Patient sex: M
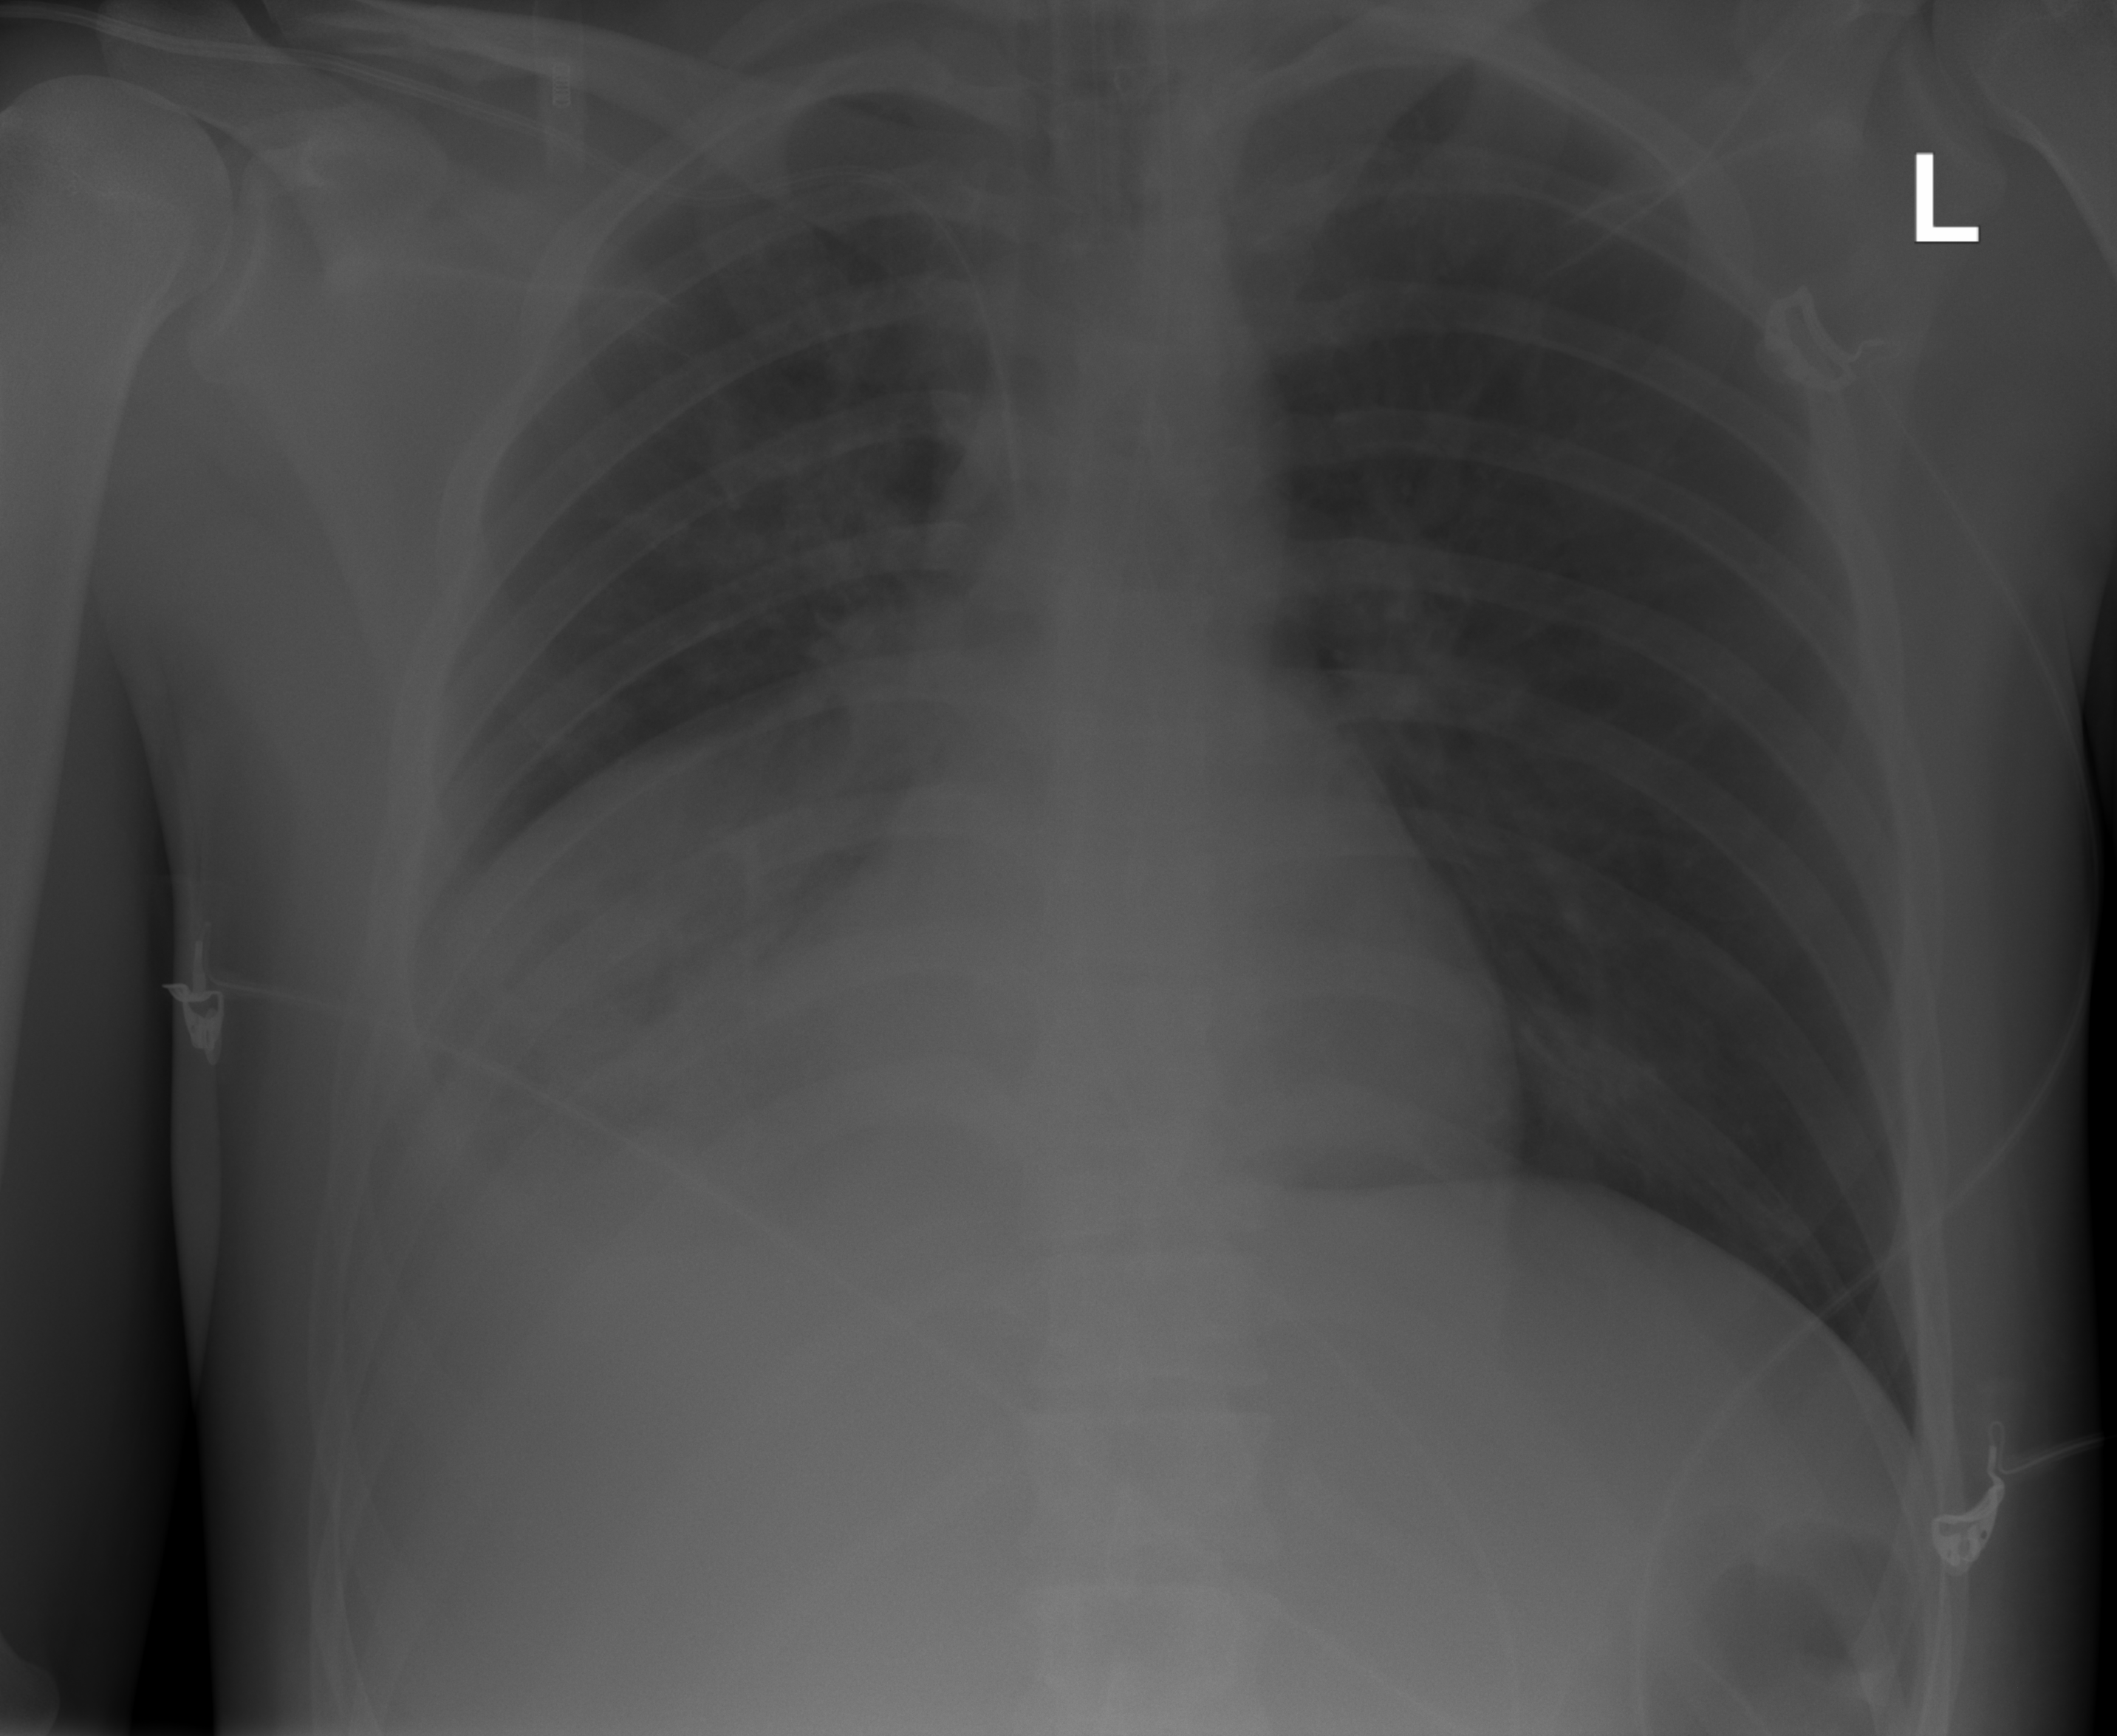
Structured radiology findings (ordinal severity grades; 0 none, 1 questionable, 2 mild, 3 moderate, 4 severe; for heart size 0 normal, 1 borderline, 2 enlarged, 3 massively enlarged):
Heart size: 0
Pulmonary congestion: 0
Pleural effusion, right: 3
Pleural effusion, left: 0
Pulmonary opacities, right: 2
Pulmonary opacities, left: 2
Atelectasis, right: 3
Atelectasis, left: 0